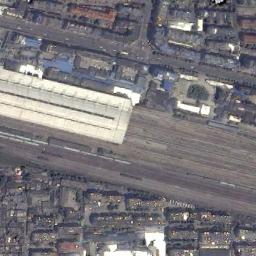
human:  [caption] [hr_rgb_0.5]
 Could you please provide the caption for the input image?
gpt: There are many buildings of different shapes beside the railway station .

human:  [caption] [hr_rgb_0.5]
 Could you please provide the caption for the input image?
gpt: The railway station is next to some buildings .

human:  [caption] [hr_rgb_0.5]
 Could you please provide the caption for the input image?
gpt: A well-equipped railway station in a crowded city .

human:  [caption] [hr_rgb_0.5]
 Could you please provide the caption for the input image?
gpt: The railway station has lots of railways and a white building and the railway station is surrounded by a residential area .

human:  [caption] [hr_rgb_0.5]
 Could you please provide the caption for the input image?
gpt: There are many black buildings beside the white railway station .